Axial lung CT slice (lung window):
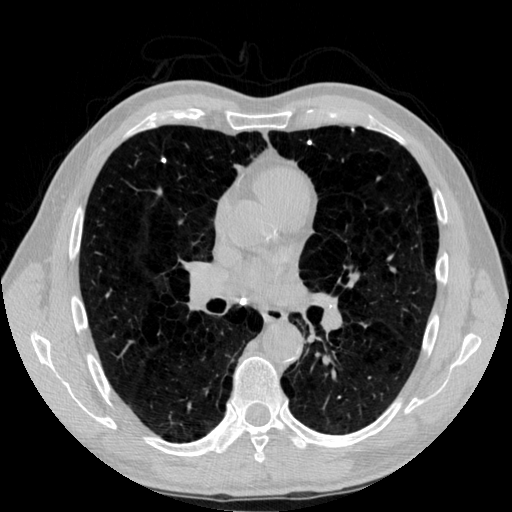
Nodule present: no